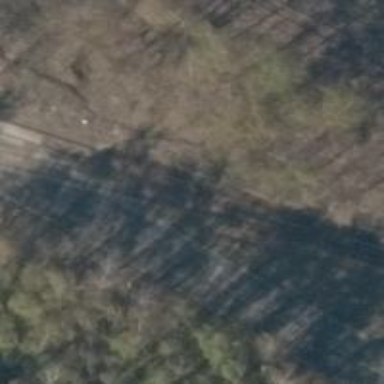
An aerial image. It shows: Railway yard used for servicing trains.